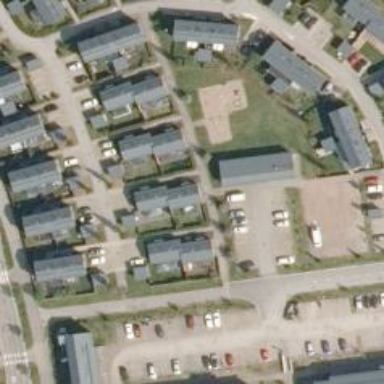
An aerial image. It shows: Residential area.